Interaction volume radius: 5 \u00c5
Interaction volume height: 30 \u00c5
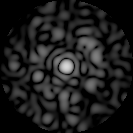
Disorder parameter: 0.8408